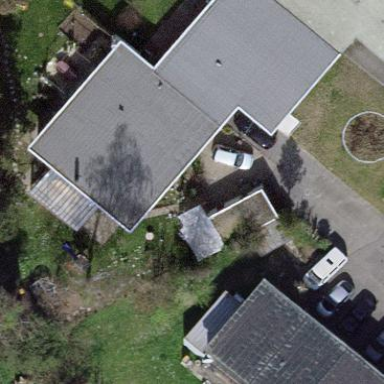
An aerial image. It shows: Garden enclosed by fence.